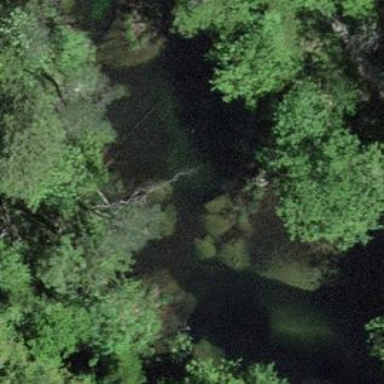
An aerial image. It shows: Pond with natural water.